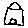
Label: house